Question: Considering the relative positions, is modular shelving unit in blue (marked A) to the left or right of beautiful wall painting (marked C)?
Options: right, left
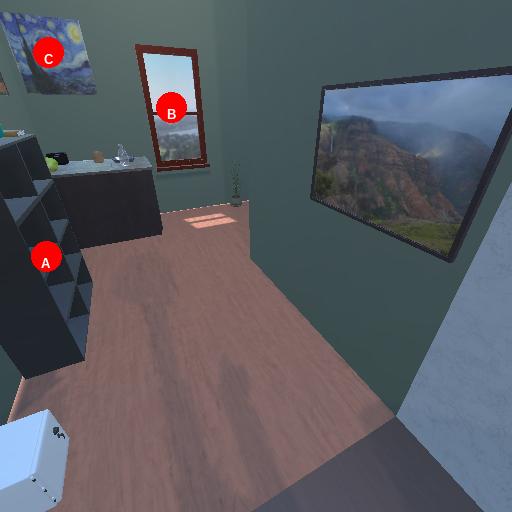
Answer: right